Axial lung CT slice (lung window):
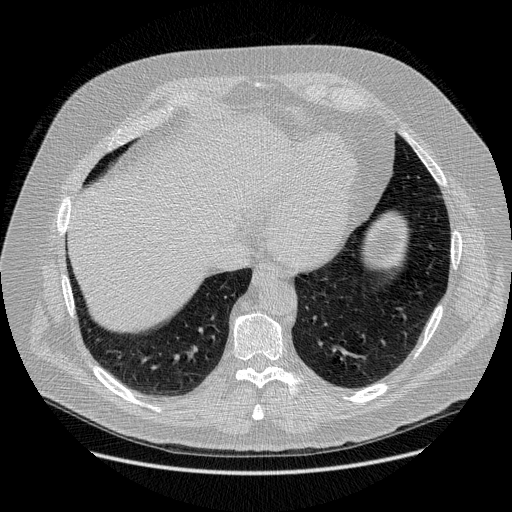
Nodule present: no